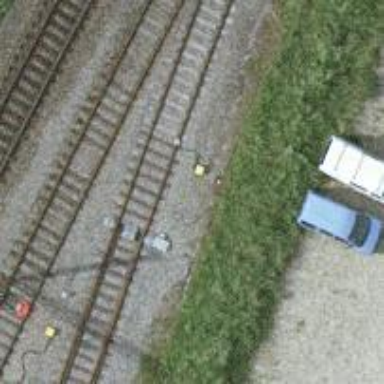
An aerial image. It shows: Railway switch.